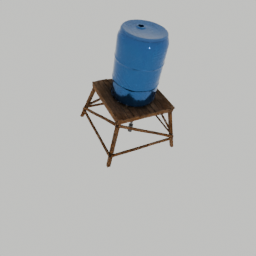
Label: architecture